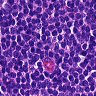
Metastatic tissue present: no